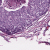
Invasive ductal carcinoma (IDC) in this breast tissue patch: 0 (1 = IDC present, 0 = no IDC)